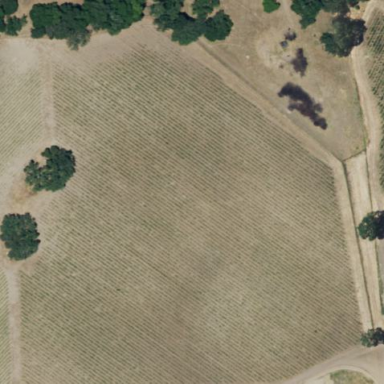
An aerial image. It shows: Beautiful vineyard in the countryside.